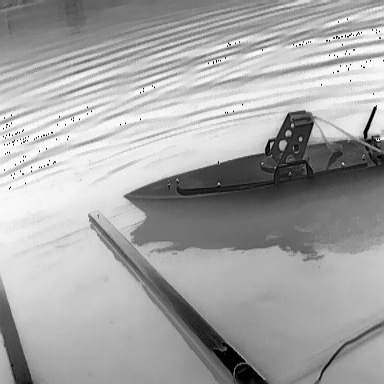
There is a canoe in the infrared image.